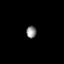
Tissue: prostate
Cell type: T cells
Senescence score: 0.2734
Nuclear area (px): 120
Mean DAPI intensity: 135.858